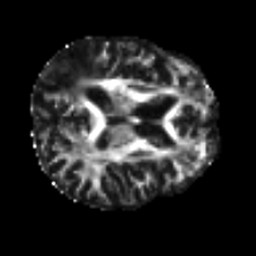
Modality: FA
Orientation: axial
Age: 49
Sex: female
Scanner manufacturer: siemens
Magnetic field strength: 3 T
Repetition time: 4.987 s
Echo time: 0.0792 s